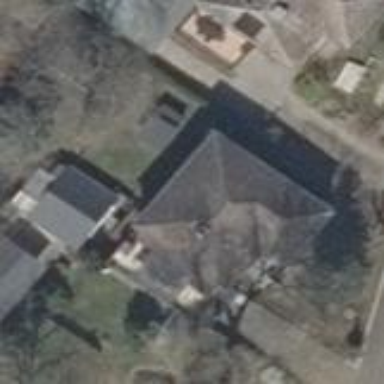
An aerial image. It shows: Simple house.